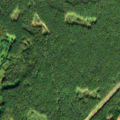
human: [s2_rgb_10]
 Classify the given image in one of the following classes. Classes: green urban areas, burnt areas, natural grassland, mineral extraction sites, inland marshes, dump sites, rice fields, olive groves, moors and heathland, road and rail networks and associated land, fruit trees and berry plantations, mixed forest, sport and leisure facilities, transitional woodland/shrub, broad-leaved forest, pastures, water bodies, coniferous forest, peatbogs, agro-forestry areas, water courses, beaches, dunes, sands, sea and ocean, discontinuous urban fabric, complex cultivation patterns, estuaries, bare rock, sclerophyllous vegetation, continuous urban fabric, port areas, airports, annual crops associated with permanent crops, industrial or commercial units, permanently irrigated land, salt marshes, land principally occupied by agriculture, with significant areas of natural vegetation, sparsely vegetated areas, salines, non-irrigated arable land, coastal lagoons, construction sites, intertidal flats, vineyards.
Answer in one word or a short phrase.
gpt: coniferous forest, mixed forest